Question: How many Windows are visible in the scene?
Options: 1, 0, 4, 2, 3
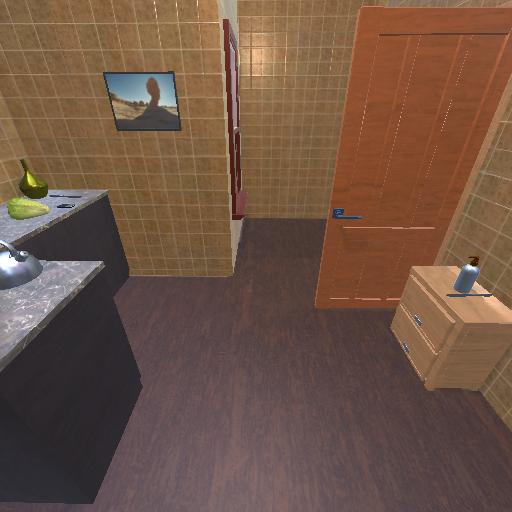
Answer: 1